Field crop: maize
Growth stage: 2
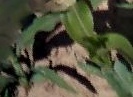
Species: maize